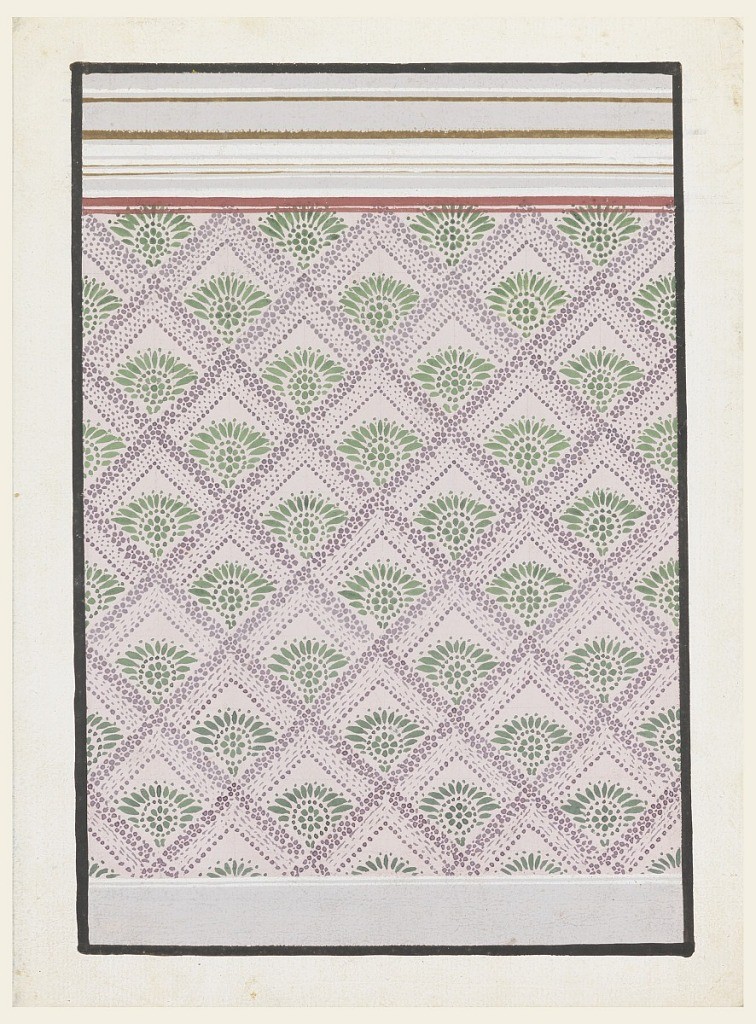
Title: Wallpaper Design
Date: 1830–50
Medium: Brush and gouache, graphite on white paper
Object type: Drawing
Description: A dado is shown at the bottom, an entablature on top. The panel is decorated with obliquely dispersed and perspectively represented lilac coffers with a dark olive plant motif. Two purple stripes are drawn across the top.